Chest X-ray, PA view. Patient: 67 years old, sex M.
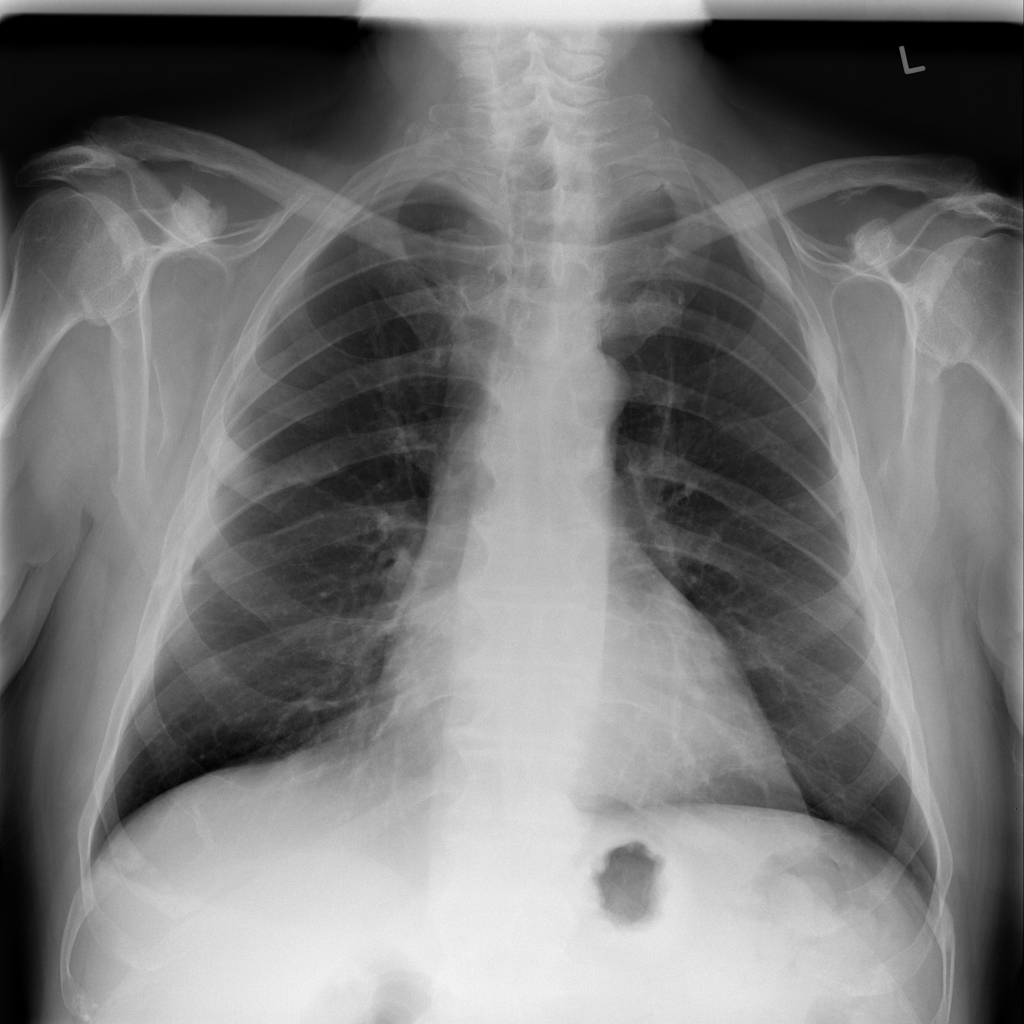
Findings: No Finding